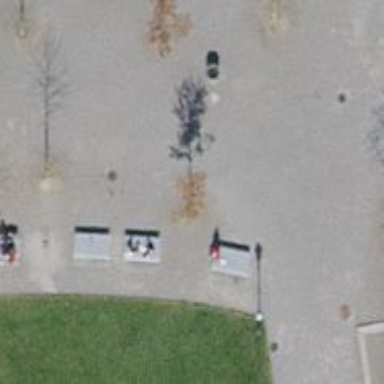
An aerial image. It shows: Bench for seating.